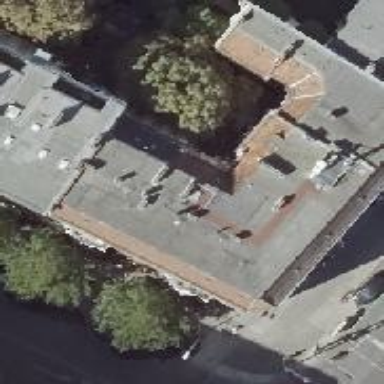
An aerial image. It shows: Residential building with double saltbox roof shape.